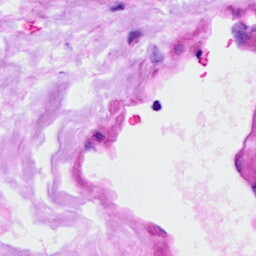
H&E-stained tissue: Ovarian